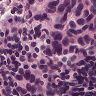
Metastatic tissue present: yes